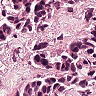
Metastatic tissue present: yes